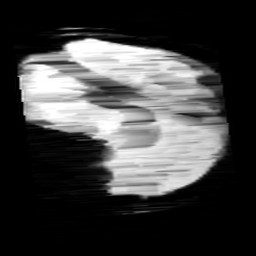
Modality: minIP
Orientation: sagittal
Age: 12
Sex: female
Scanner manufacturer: siemens
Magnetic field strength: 3 T
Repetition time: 0.027 s
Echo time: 0.02 s